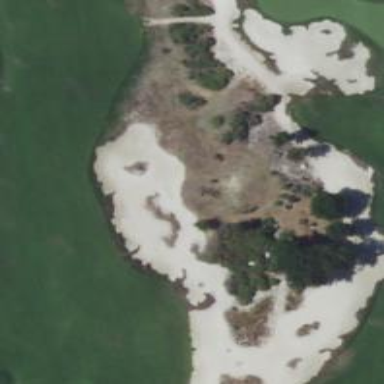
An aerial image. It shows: Golf bunker filled with natural sand.